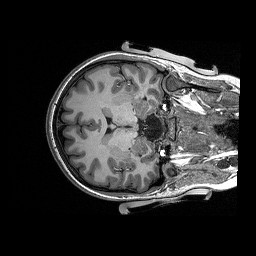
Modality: T1w
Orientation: axial